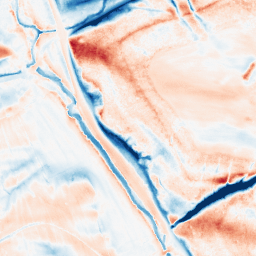
Category: classical
Decomposition family: gaussian_anisotropic
Decomposition parameters: sigma_x: 2
sigma_y: 10
Upsampling method: bicubic
Upsampling parameters: scale: 4
Upsampling scale: 4